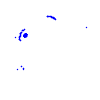
Particle: electron